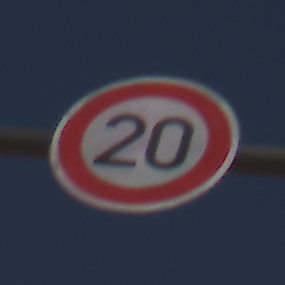
Verkehrszeichen: Geschwindigkeit20
Umgebung: Outdoor, Nature
Tageszeit: MorningAfternoon
Wetter: Clear
Licht: Natural
Jahreszeit: NotSpecified
Kontrast: HighContrast